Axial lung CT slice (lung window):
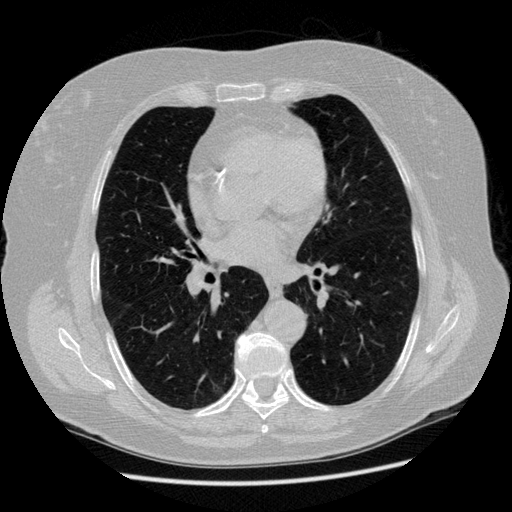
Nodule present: no